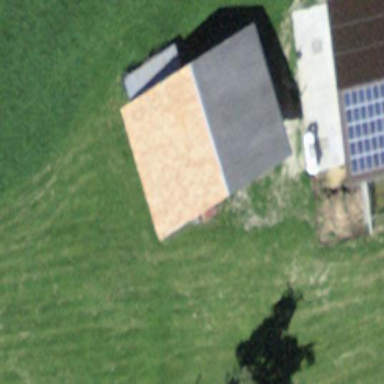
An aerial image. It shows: Farm building.